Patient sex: F
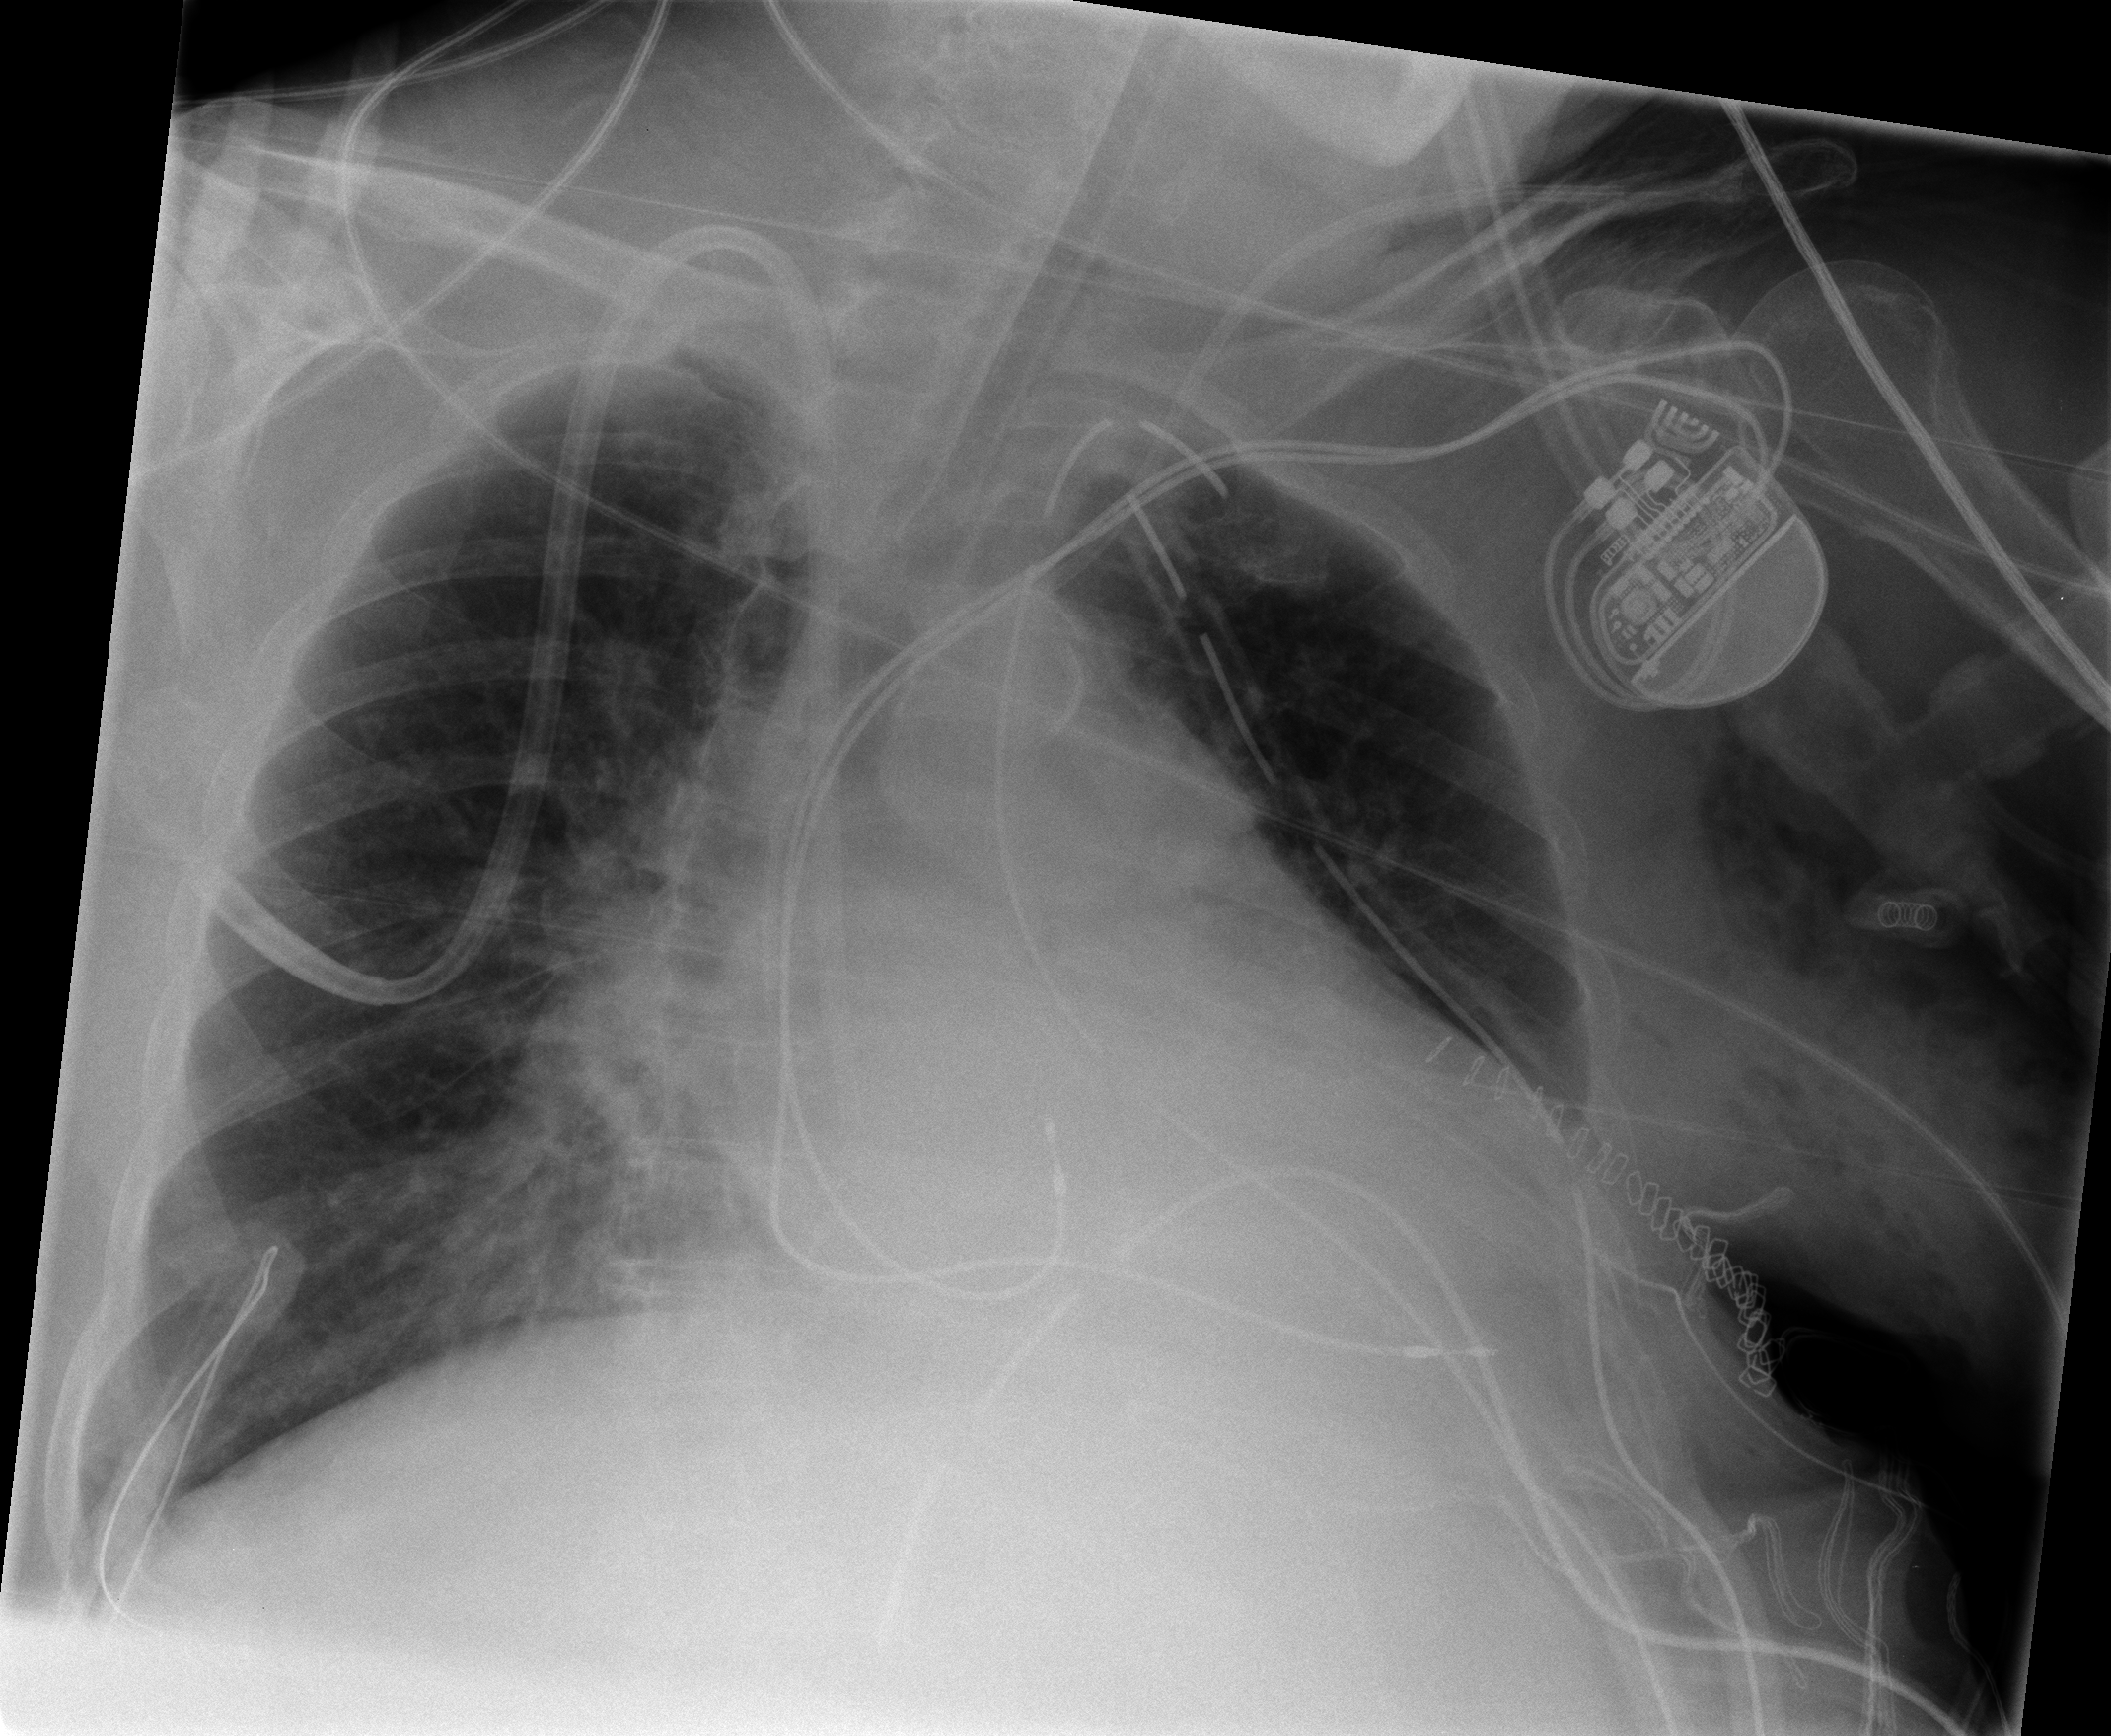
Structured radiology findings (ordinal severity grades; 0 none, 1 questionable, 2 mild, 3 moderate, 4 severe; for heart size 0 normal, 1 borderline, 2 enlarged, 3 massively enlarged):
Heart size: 2
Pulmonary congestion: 2
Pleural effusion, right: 4
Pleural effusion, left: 2
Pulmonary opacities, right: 0
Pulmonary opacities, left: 0
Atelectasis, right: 0
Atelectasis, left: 2